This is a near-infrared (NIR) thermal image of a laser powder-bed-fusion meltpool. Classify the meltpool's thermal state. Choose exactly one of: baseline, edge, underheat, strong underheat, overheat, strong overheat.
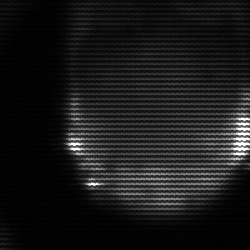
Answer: edge